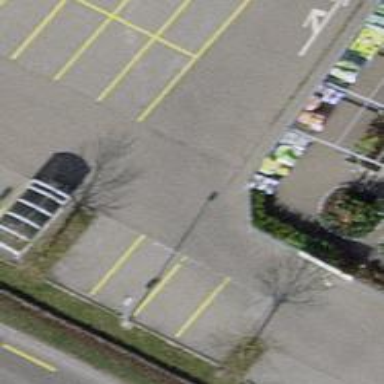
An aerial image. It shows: Asphalt parking aisle off service road.